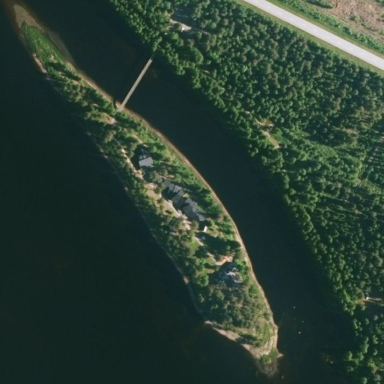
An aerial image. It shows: Islet surrounded by forest.